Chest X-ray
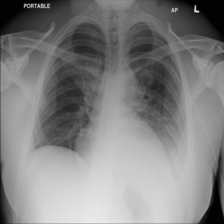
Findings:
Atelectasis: negative
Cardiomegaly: negative
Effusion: positive
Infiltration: negative
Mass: negative
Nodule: negative
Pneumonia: negative
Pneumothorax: negative
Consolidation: negative
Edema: negative
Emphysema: negative
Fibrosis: negative
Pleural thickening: negative
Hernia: negative